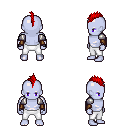
a pixel art fantasy rpg character, male body template, dark elf, purple skin, steel arm armor, white pants, red mohawk hairstyle, cloth bracers, four views (front, back, left, right), 2x2 character sprite sheet, small pixel art, hard edges, no anti-aliasing